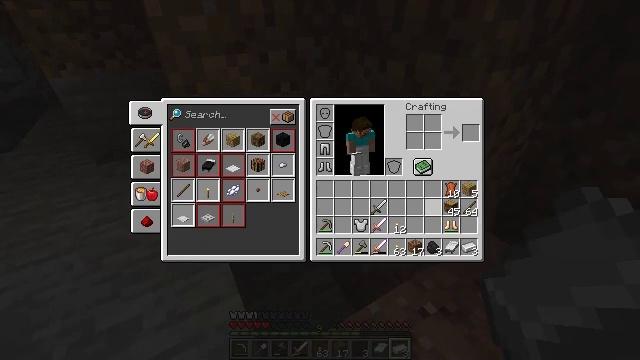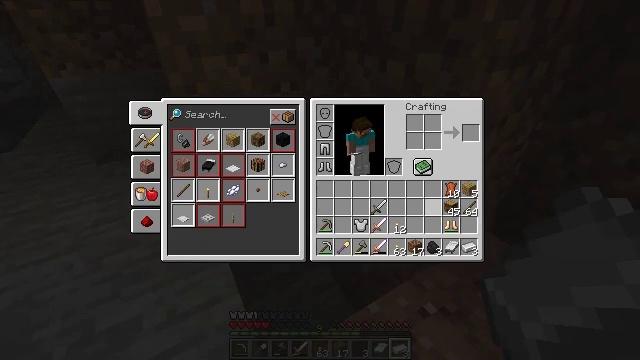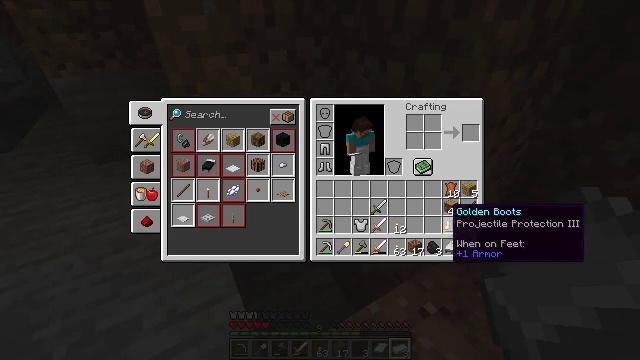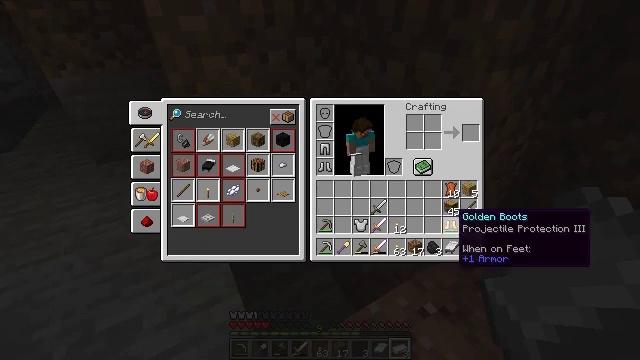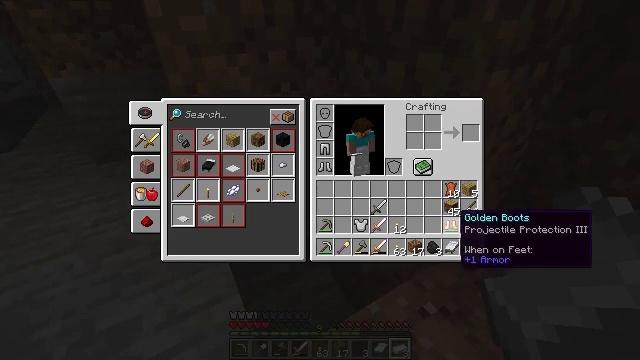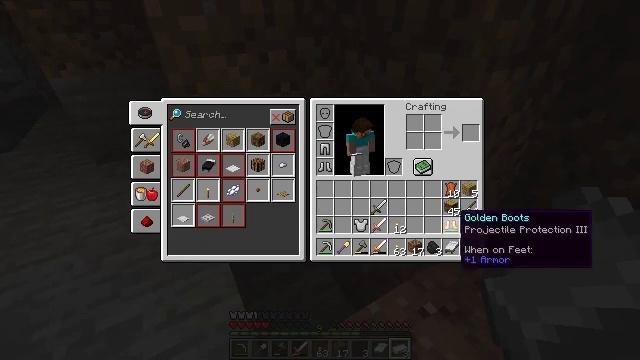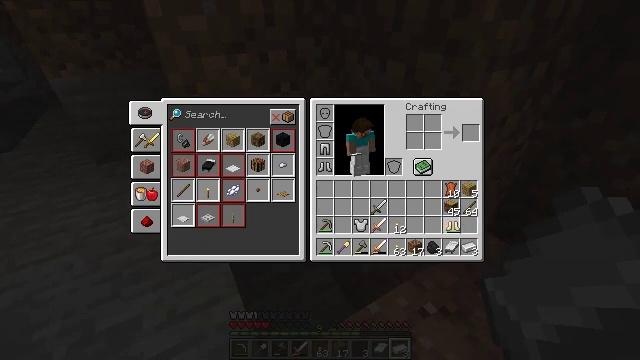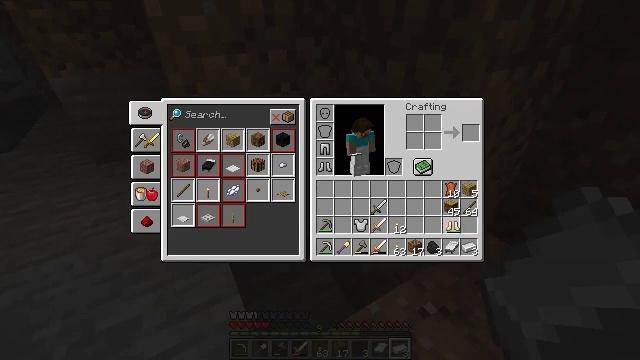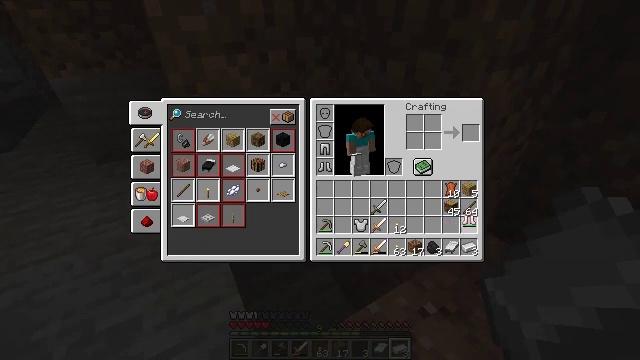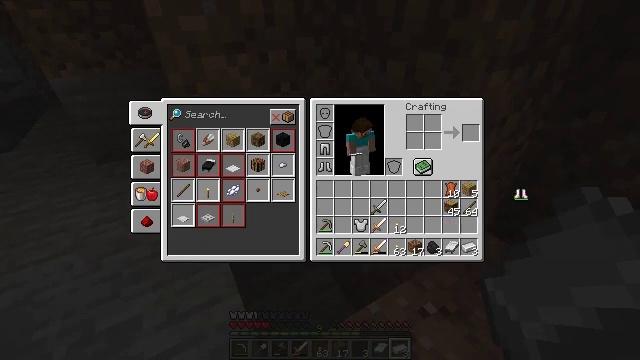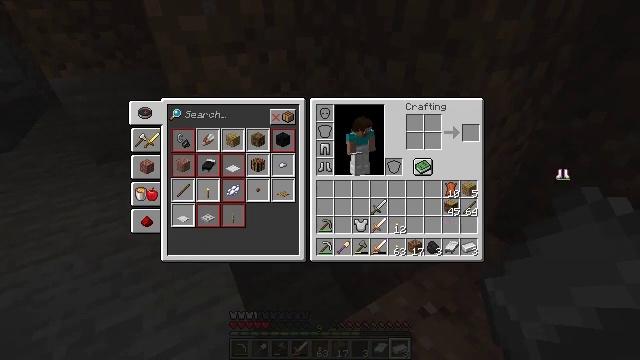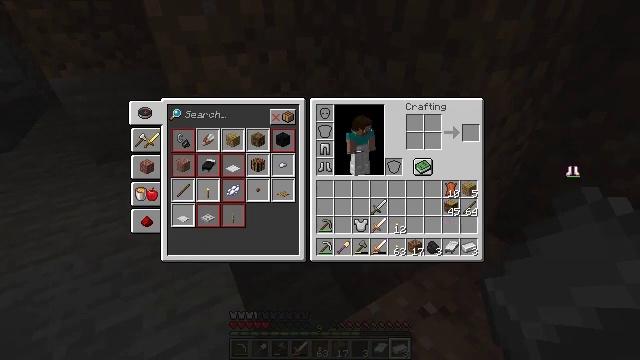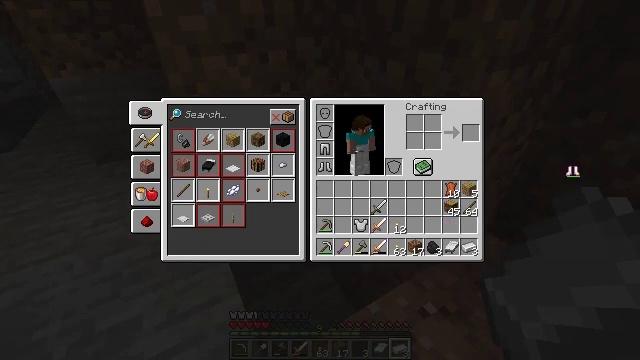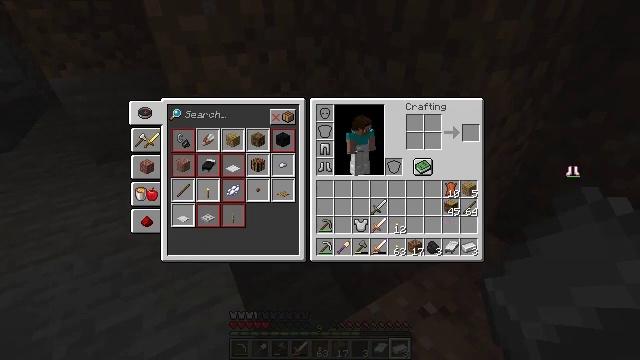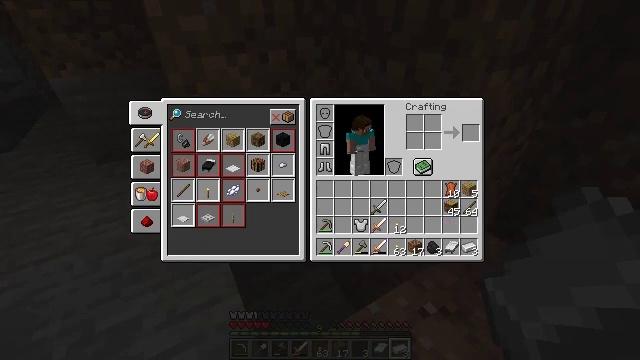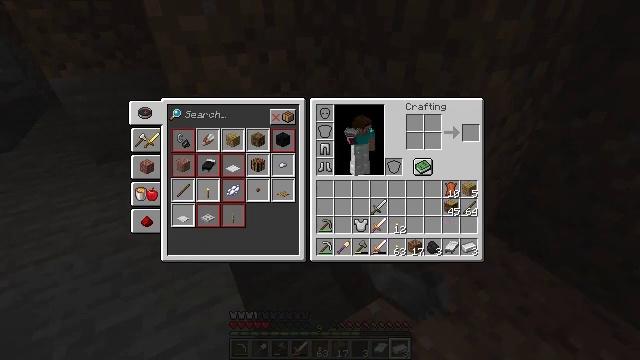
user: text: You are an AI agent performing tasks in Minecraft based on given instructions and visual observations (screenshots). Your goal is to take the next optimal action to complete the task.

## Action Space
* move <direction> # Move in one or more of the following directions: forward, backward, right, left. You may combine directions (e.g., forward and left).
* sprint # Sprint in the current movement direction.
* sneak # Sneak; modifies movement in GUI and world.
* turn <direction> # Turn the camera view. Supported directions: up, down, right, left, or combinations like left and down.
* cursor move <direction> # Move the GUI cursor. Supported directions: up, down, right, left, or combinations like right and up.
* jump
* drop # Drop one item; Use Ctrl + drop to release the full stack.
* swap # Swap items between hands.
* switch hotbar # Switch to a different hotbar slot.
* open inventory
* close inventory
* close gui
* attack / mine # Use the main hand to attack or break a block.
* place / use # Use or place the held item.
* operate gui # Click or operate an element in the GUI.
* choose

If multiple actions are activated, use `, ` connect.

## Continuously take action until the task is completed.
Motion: motion action
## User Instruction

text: Remove golden boots from the inventory.
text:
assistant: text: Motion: no_op
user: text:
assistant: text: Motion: cursor move right and down
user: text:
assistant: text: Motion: no_op
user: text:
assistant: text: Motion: no_op
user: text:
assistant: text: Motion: no_op
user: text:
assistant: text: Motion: operate gui
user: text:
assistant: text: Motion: operate gui
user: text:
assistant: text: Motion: cursor move right
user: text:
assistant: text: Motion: cursor move right and up
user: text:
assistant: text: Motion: cursor move right and up
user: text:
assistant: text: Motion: cursor move right
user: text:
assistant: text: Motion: operate gui
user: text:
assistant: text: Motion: operate gui
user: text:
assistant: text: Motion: no_op
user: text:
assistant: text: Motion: no_op
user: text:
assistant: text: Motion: cursor move left
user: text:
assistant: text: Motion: cursor move left
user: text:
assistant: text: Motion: cursor move left and down
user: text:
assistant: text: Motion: no_op